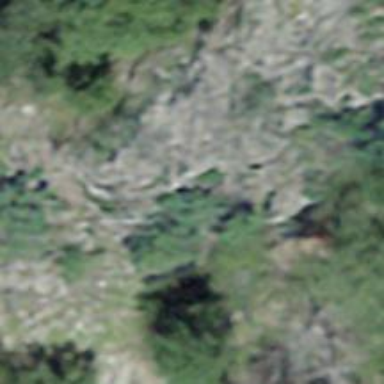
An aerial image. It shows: Natural cliff.